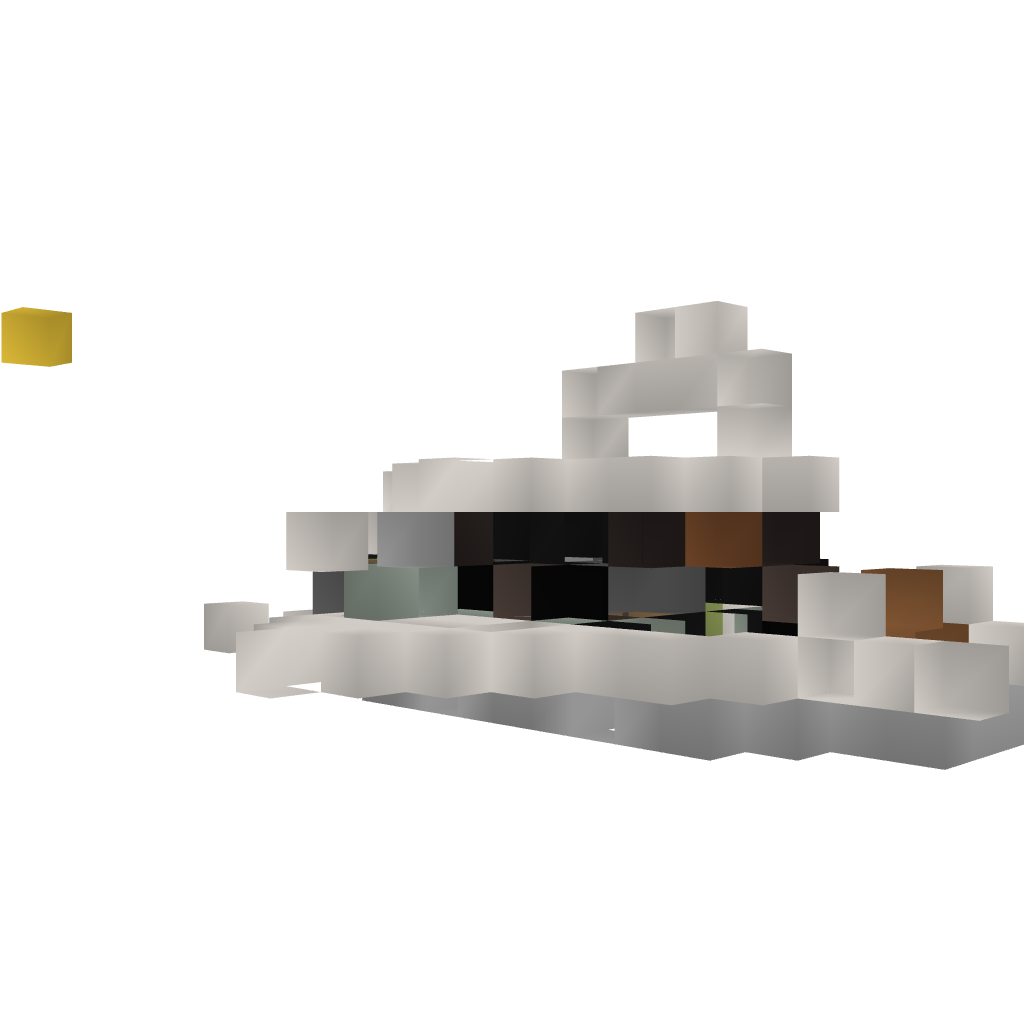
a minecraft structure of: Functional Alien Fighter